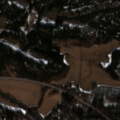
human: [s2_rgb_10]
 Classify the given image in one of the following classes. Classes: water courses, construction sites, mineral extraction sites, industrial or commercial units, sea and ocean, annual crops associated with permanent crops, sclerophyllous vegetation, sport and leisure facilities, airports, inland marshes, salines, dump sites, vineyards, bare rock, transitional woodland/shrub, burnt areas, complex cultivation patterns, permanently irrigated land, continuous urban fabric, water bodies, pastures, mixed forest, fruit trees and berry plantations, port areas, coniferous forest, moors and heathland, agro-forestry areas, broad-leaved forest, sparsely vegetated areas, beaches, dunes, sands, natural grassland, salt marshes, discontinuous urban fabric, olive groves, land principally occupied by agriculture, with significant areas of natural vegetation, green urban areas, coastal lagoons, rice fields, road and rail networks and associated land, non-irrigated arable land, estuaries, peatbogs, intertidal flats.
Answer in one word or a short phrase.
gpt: discontinuous urban fabric, land principally occupied by agriculture, with significant areas of natural vegetation, coniferous forest, mixed forest